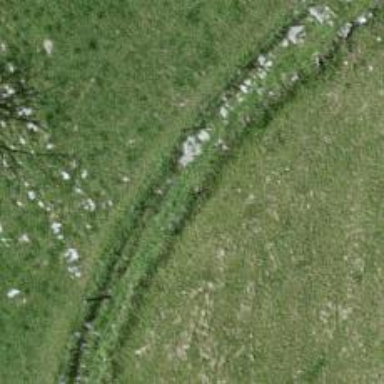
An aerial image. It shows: Wall made of dry stone.